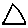
Label: triangle